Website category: university
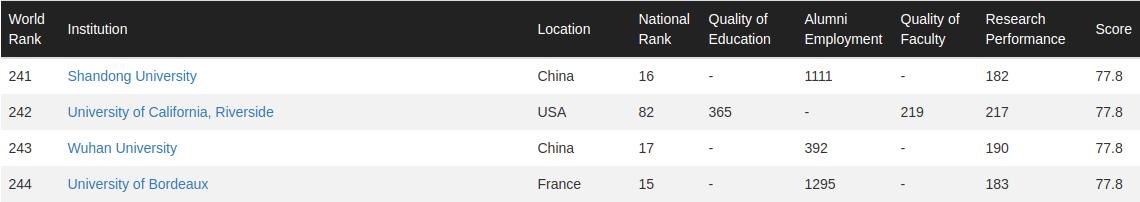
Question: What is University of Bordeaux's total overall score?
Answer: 77.8

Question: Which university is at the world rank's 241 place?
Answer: Shandong University

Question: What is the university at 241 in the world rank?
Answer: Shandong University

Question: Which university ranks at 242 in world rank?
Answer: University of California, Riverside

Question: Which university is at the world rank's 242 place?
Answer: University of California, Riverside

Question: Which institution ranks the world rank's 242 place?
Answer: University of California, Riverside

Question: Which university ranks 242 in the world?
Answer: University of California, Riverside

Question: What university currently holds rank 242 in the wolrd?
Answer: University of California, Riverside

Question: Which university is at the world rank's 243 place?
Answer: Wuhan University

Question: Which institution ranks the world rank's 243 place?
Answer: Wuhan University

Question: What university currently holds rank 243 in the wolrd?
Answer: Wuhan University

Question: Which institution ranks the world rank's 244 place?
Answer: University of Bordeaux

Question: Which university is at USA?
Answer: University of California, Riverside

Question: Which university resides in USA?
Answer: University of California, Riverside

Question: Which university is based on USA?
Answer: University of California, Riverside

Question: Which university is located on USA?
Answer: University of California, Riverside

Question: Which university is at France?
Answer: University of Bordeaux

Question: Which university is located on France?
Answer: University of Bordeaux

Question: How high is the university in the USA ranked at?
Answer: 242

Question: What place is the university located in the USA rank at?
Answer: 242

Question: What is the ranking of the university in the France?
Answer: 244

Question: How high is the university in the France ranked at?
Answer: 244

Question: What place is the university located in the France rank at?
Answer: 244

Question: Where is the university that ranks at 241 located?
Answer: China

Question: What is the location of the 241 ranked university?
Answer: China

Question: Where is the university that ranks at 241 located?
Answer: China

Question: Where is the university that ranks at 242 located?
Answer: USA

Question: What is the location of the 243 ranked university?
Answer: China

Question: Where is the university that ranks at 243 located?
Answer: China

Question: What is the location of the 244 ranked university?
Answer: France

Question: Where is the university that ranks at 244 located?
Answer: France